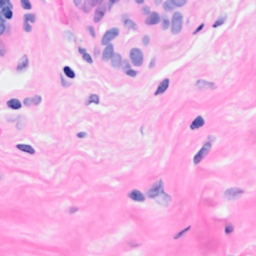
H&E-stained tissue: Breast